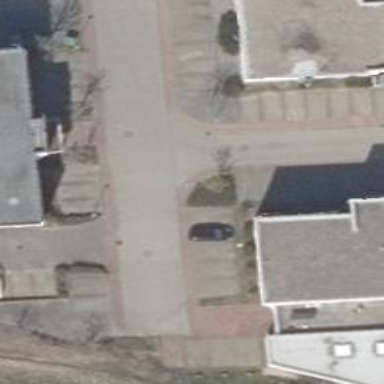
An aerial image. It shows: Residential road with sidewalks on both sides.